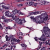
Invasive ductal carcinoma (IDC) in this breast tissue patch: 1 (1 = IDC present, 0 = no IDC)